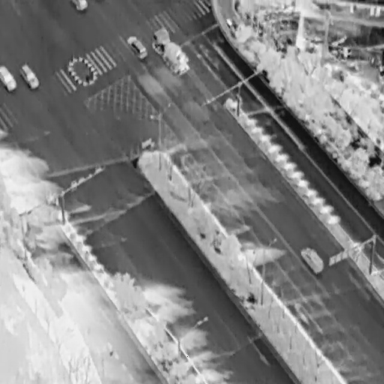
There are five Cars in the infrared image.